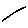
Label: line